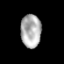
Tissue: prostate
Cell type: Fibroblasts
Senescence score: 0.7394
Nuclear area (px): 663
Mean DAPI intensity: 174.961